Interaction volume radius: 5 \u00c5
Interaction volume height: 10 \u00c5
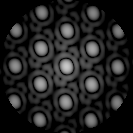
Disorder parameter: 0.03062